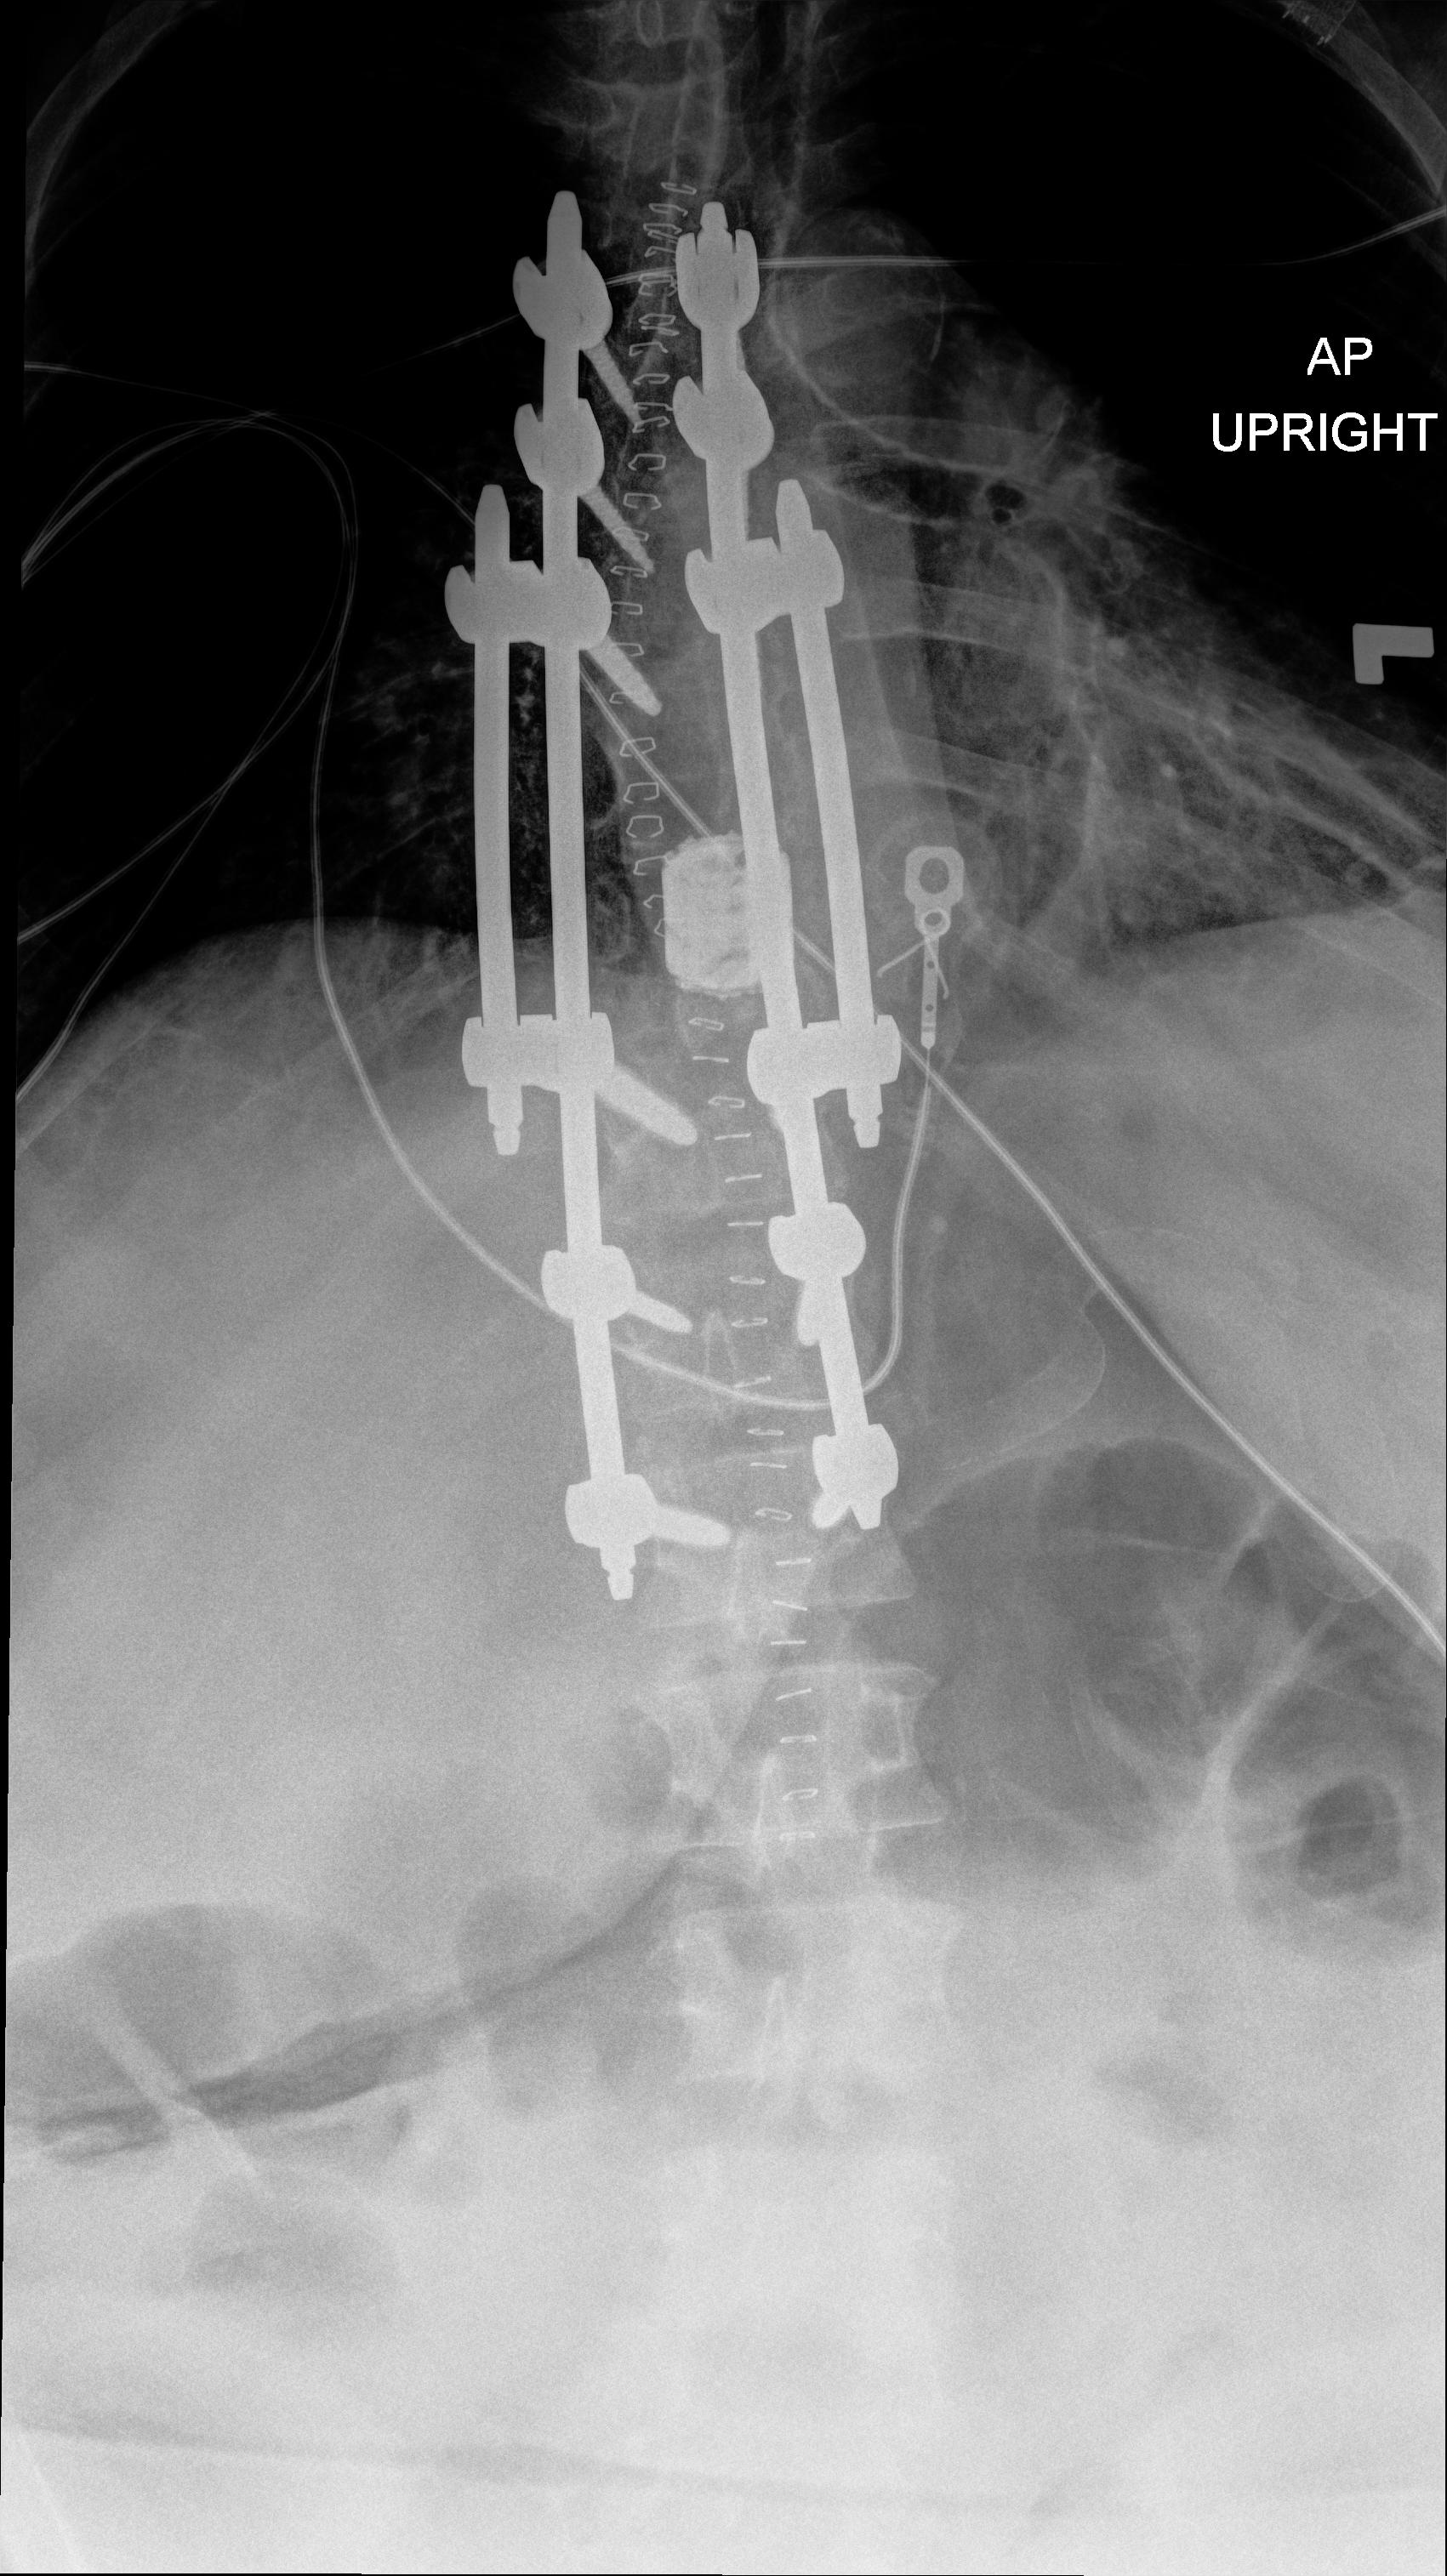
View: AP
Implant manufacturer: medtronic solera